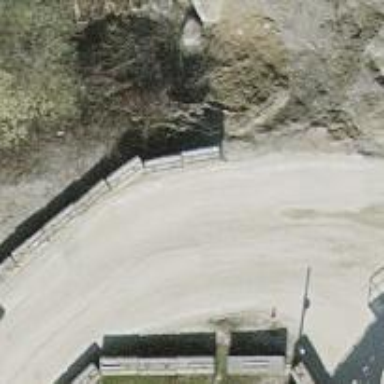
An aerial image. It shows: Retaining wall.